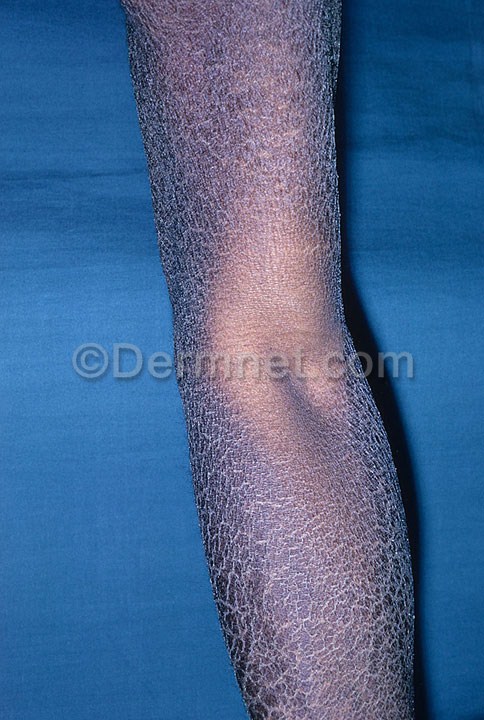
Disease: Atopic Dermatitis Photos